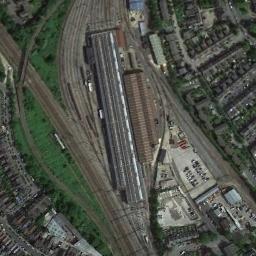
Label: railway_station